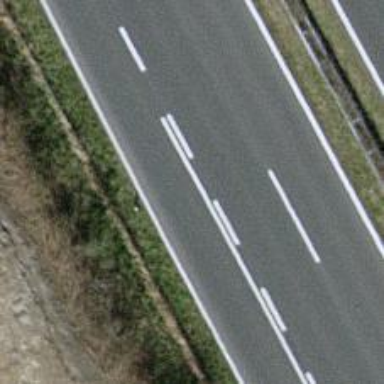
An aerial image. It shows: Motorway link.